Question: I have activated virtualization in BIOS. I even made sure by running Intel processor identification utility. but i get the following error when i try to install Intel HAXM.

How to overcome the error & install Intel HAXM ?
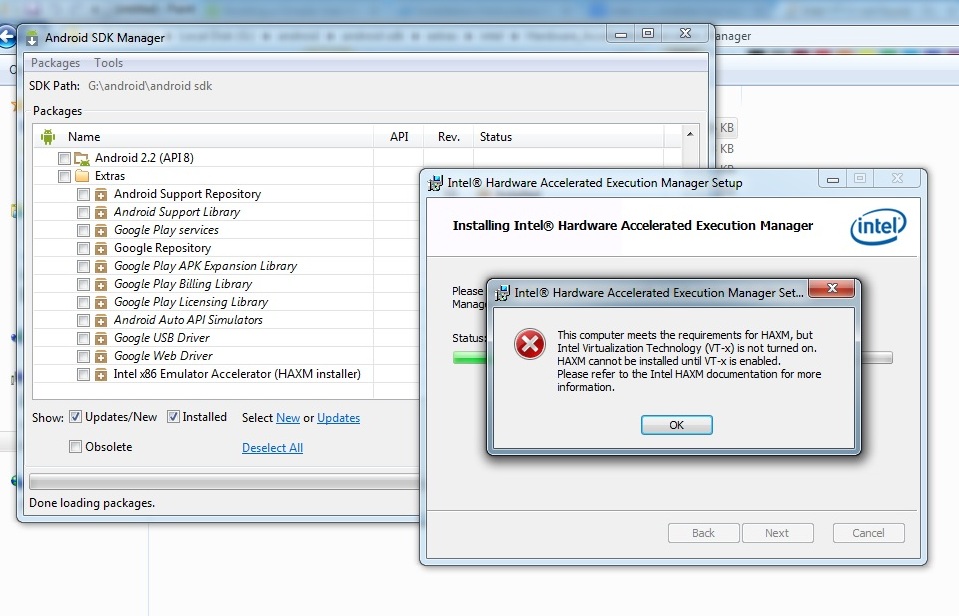
Answer: I got the same problem.
Do u use avast antivirus?
If yes then you have to disable Hardware assisted virtualization in Settings->trobleshooting tab of avast.
If no then download this software from the link below.It will tell you whether the VT-x is enable or not.
<URL>